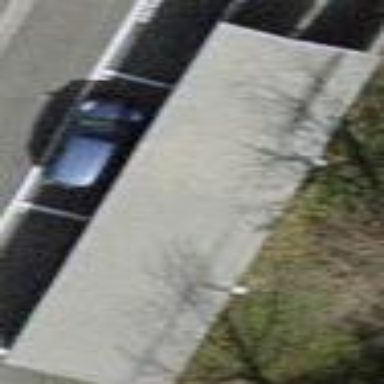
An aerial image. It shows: View of roof of building.